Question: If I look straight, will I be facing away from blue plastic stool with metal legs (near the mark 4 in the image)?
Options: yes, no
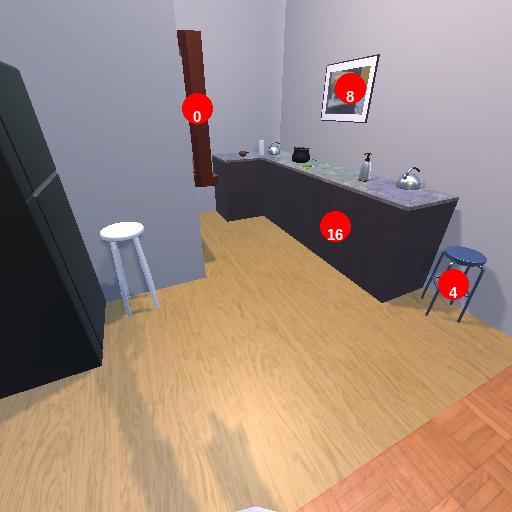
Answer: yes